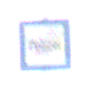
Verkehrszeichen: Polizei
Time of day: MorningAfternoon
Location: Outdoor (Nature)
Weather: PartlyCloudy
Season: NotSpecified
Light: Natural